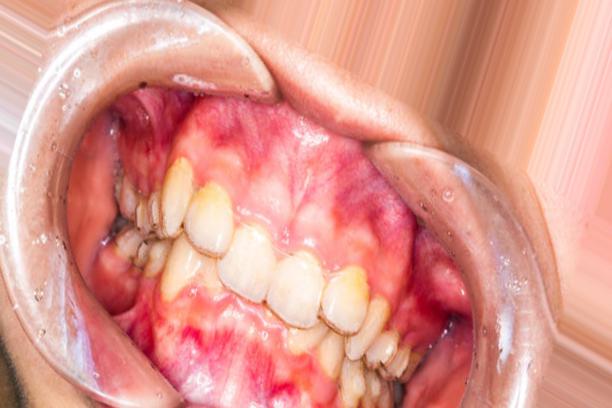
Condition: Caries